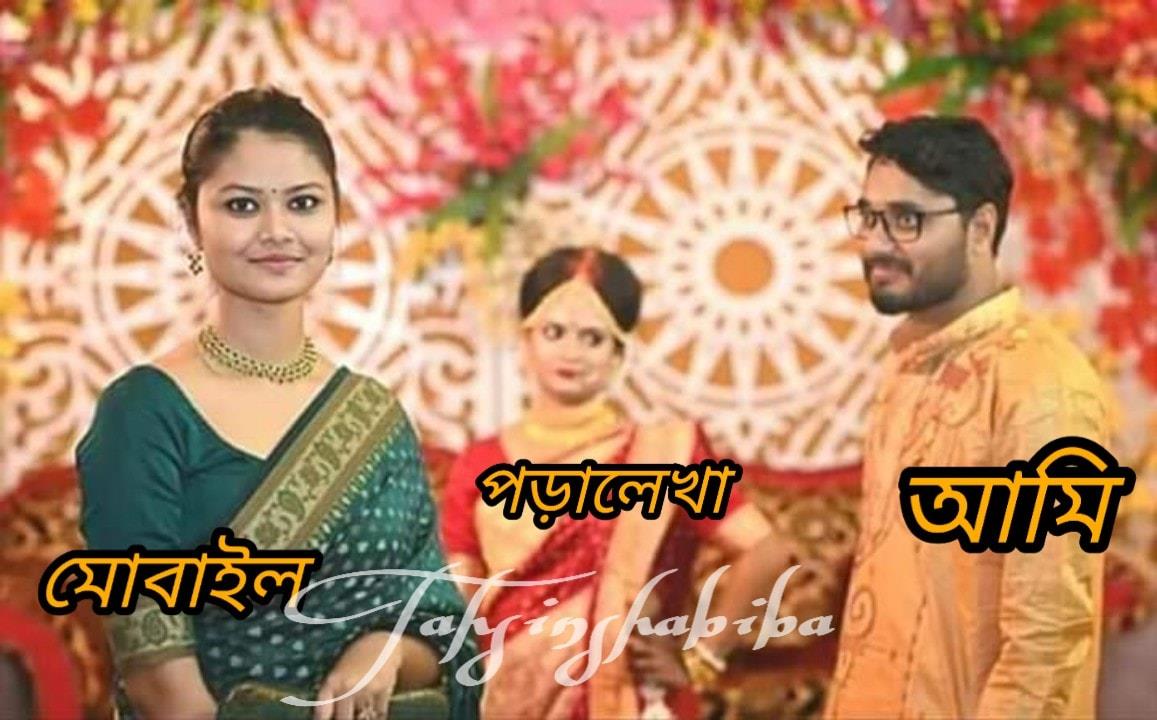
Text: মোবাইল পড়ালেখা আমি
Label: Non Hate